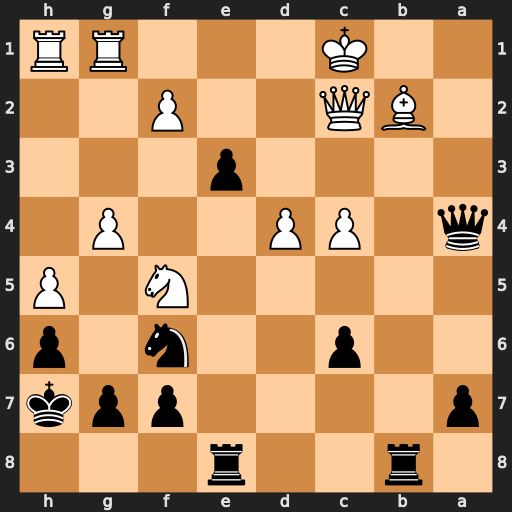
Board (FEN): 1r2r3/p4ppk/2p2n1p/5N1P/q1PP2P1/4p3/1BQ2P2/2K3RR
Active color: b
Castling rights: -
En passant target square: -
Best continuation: Qxc2+ Kxc2 exf2